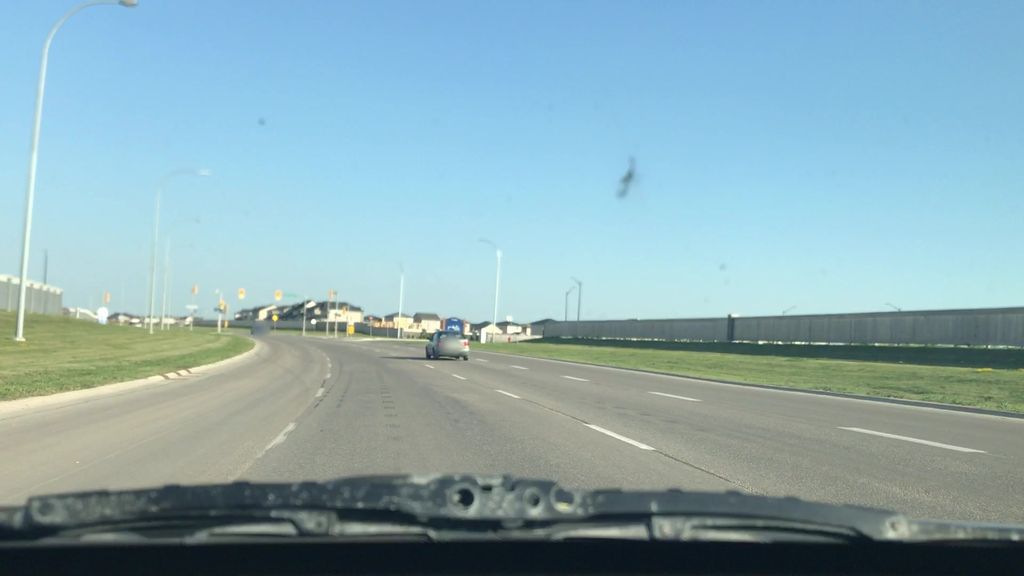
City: winnipeg